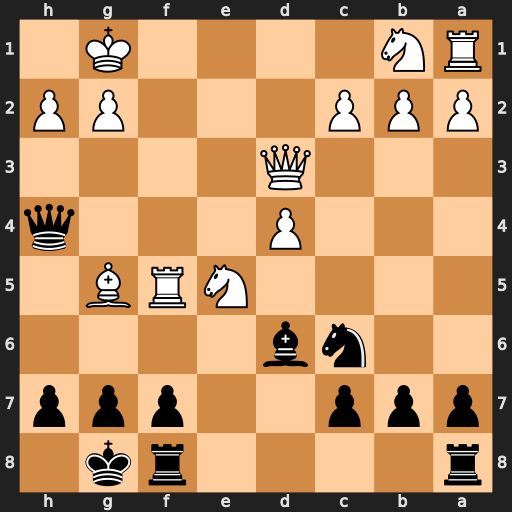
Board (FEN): r4rk1/ppp2ppp/2nb4/4NRB1/3P3q/3Q4/PPP3PP/RN4K1
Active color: b
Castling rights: -
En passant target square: -
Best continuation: Qxd4+ Qxd4 Nxd4